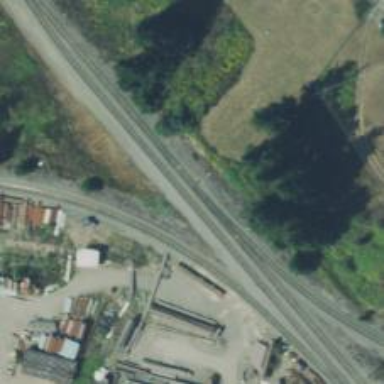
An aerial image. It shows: Railway siding with rails.